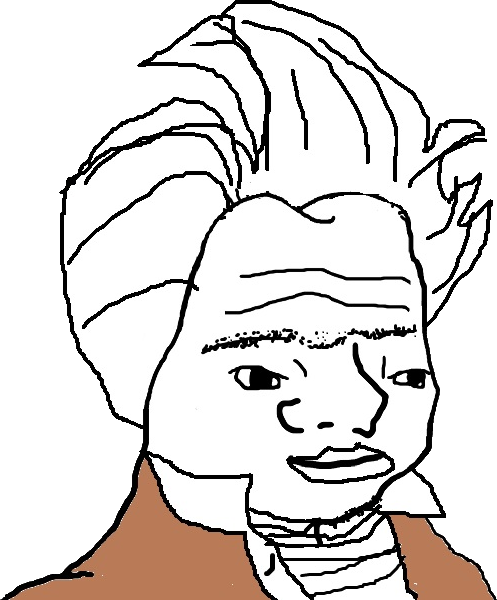
Label: 5_Grug